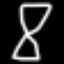
Label: hourglass